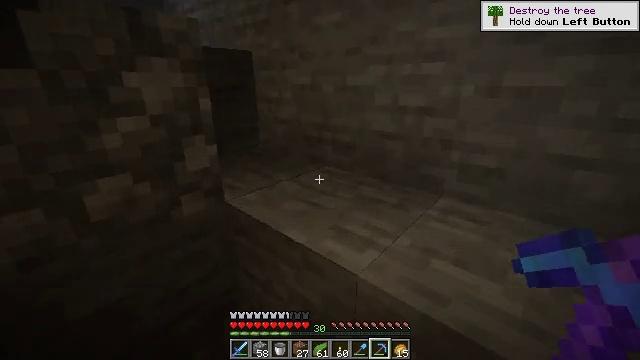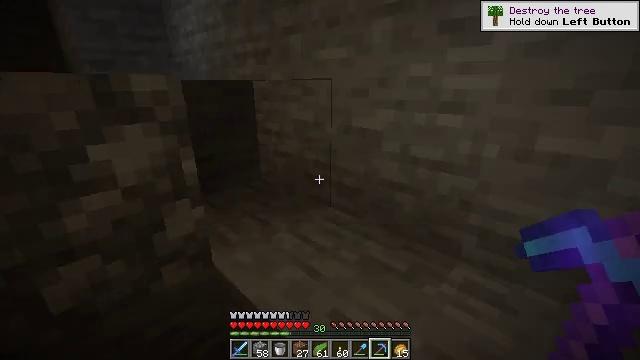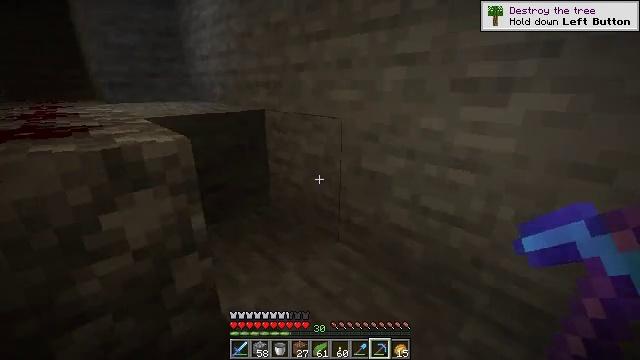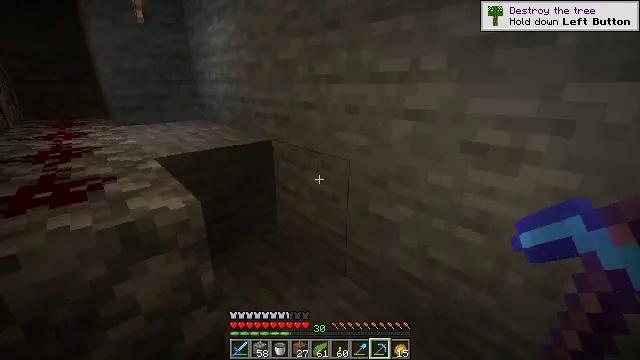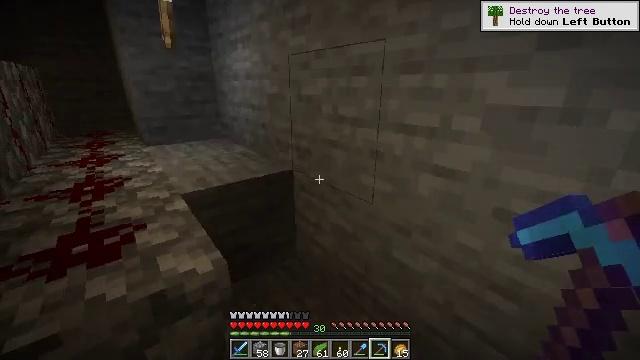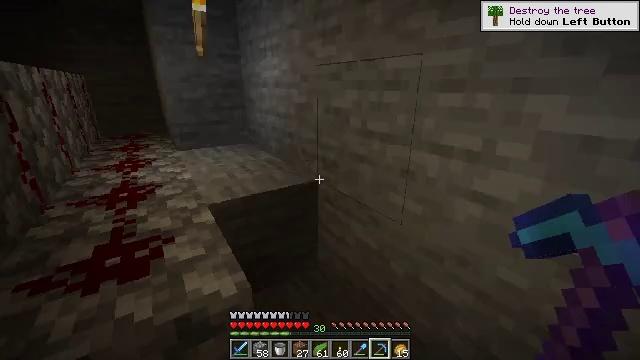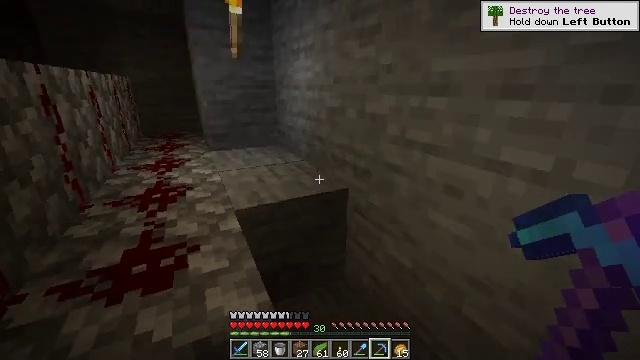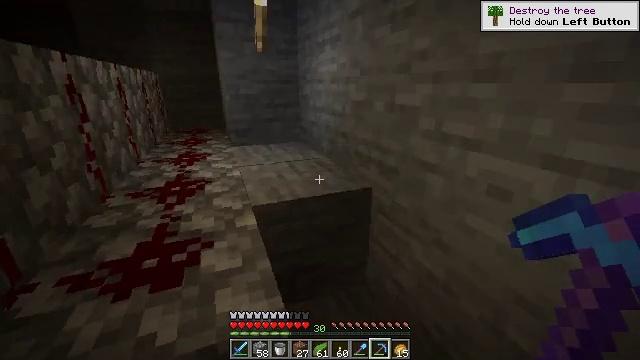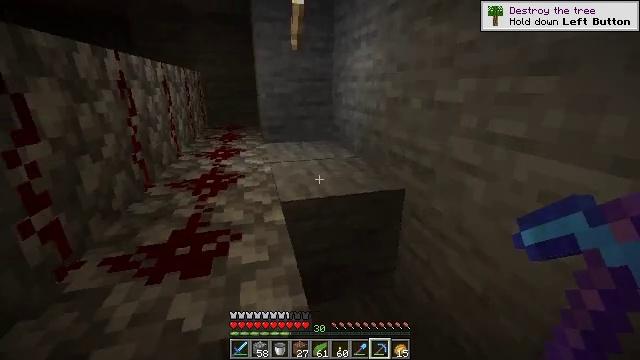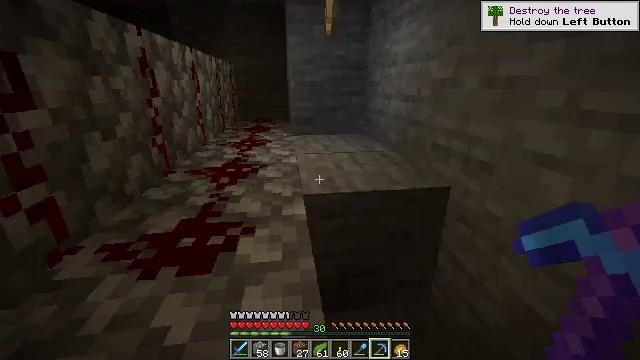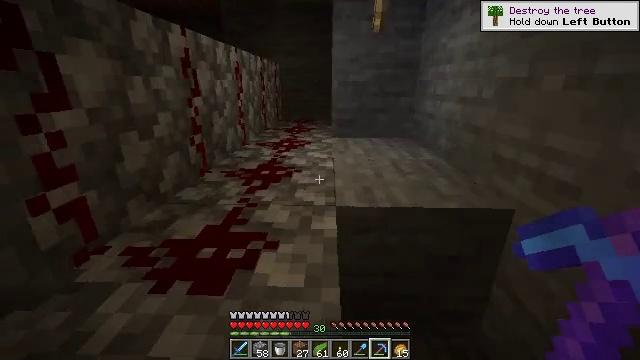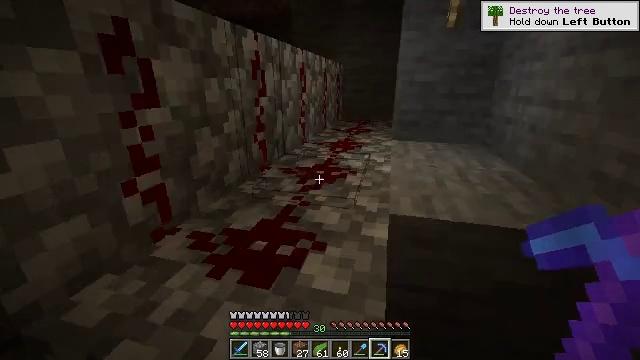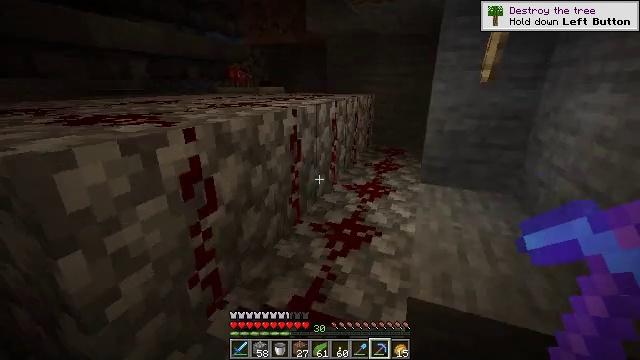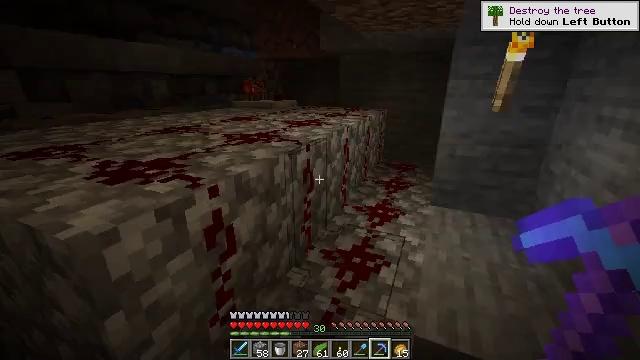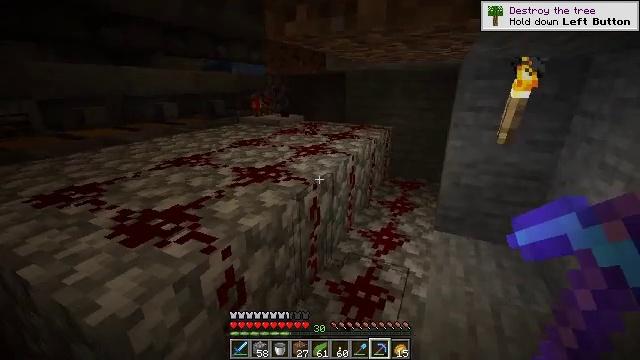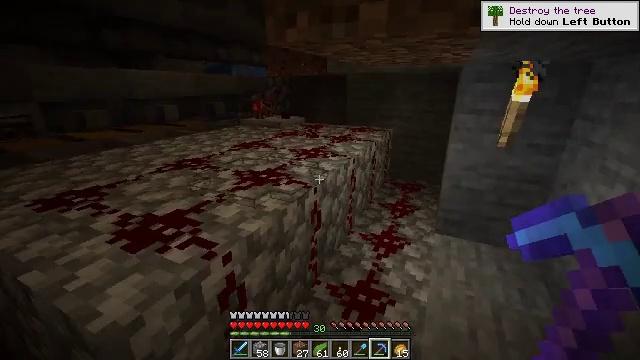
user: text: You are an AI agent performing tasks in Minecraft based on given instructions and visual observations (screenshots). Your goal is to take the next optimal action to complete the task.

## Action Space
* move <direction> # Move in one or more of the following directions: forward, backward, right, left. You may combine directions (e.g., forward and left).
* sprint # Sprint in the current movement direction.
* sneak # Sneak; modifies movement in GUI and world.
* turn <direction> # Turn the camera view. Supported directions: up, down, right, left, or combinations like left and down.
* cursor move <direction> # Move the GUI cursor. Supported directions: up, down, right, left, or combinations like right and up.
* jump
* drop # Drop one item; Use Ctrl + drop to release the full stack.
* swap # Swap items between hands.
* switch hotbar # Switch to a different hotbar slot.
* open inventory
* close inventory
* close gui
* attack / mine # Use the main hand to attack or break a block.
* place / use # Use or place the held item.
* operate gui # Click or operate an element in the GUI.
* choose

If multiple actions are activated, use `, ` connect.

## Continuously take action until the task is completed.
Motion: motion action
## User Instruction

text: Remove the redstone wall torch by mining.
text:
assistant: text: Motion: move forward, turn left, jump
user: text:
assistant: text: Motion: move forward, turn left, jump
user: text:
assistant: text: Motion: move forward, turn left, jump
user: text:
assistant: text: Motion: move forward, turn left, jump
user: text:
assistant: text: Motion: move forward, turn left
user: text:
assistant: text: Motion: move forward, turn left
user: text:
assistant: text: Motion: move forward, turn left
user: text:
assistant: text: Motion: move forward, turn left
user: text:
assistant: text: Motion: move forward, turn left
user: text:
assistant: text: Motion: move forward, turn left
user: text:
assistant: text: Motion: move forward, turn left, jump
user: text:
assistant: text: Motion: move forward, turn left, jump
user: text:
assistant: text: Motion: move forward, turn left, jump
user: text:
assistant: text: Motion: move forward, turn left
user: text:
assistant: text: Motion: move forward
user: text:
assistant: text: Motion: move forward
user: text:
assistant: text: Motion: move forward, turn left and up
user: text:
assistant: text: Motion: move forward, turn left and up
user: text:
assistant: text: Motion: move forward
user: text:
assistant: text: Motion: move forward
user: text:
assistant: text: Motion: move forward
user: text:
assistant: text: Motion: move forward, turn left and down
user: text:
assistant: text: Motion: move forward, turn left and down, jump
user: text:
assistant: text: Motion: move forward, turn left, jump
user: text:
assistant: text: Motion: move forward and move left, turn left, jump
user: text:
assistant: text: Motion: move forward and move left, turn left, jump
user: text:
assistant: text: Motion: move forward and move left, jump
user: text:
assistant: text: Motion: move forward and move left, jump
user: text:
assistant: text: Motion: move forward and move left, jump
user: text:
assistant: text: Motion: move forward and move left, jump